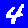
Digit: 4